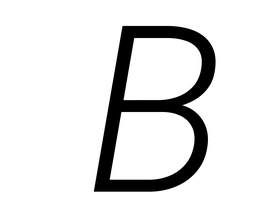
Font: Roboto-Italic_Light_Italic